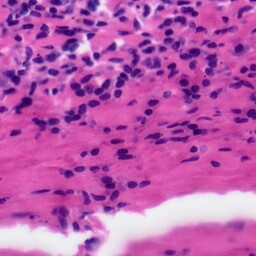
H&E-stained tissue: Tonsil